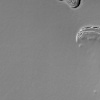
Atmospheric dust classification: not_dusty